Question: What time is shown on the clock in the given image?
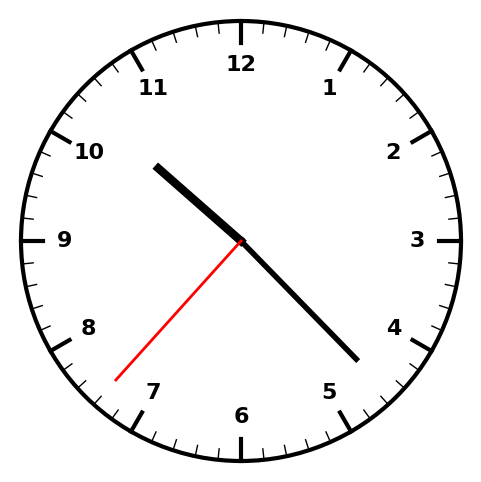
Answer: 10:22:37